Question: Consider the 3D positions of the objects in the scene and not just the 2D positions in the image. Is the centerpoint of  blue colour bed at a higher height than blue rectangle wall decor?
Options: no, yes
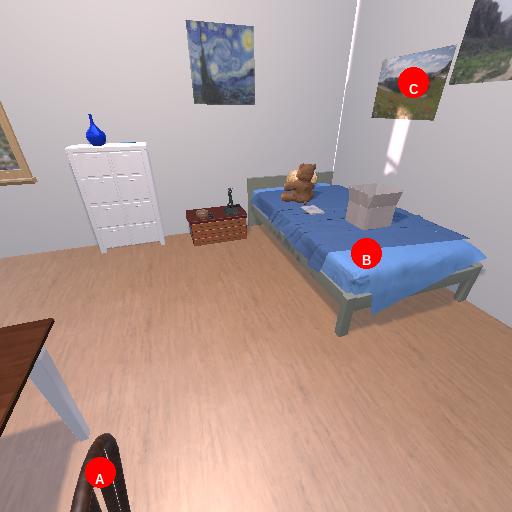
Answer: no